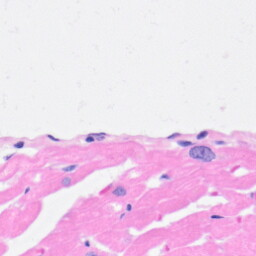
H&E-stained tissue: Heart